【题型】选择题　【知识点】解析几何　【难度】easy
如图，直角坐标系中有4条圆锥曲线$C_i$（$i = 1, 2, 3, 4$），其离心率分别为$e_i$。则4条圆锥曲线的离心率的大小关系是（ ）

A. $e_2 < e_1 < e_4 < e_3$
B. $e_1 < e_2 < e_3 < e_4$
C. $e_2 < e_1 < e_3 < e_4$
D. $e_1 < e_2 < e_4 < e_3$
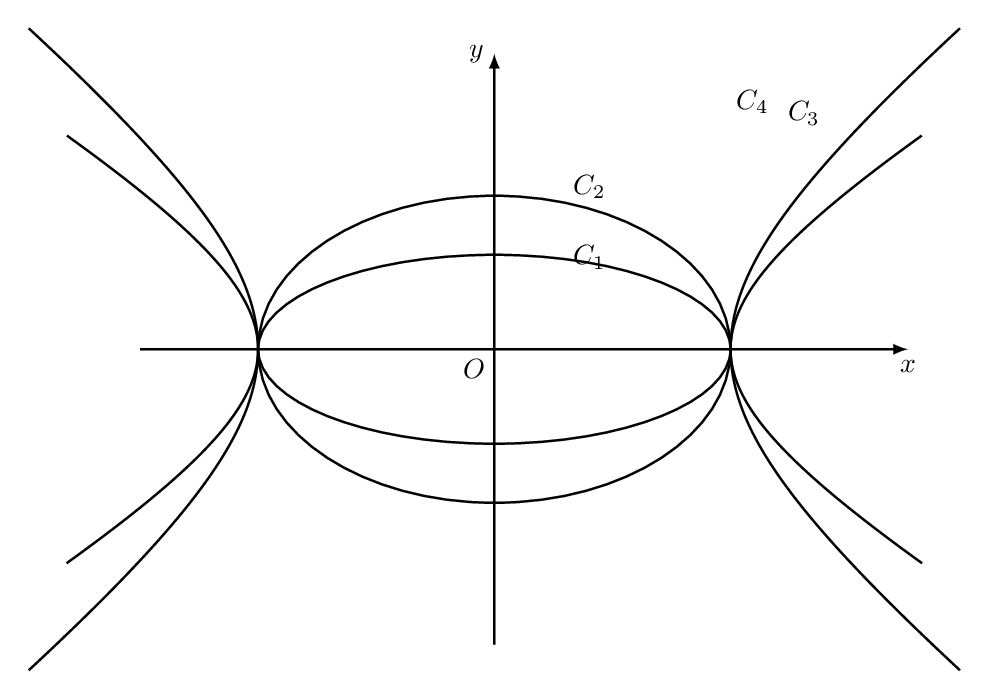
【解答】
【答案】
$\boldsymbol{C}$

【详解】根据双曲线离心率大于
$1$，椭圆离心率在$(0,1)$之间，则$e_3, e_4$都大于$e_1, e_2$
。

根据椭圆越接近圆，则其离心率越接近
$0$，故$e_2 < e_1$
。

根据双曲线开合程度越大，则离心率越大，故
$e_4 > e_3$
。

综上
$e_2 < e_1 < e_3 < e_4$
，

故选：
$\boldsymbol{C}$
。